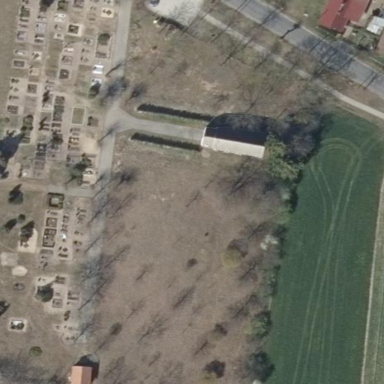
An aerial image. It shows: Cemetery.